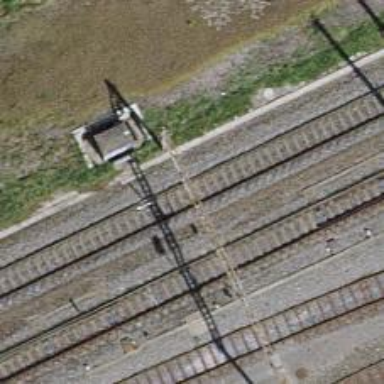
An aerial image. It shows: Railway signal.